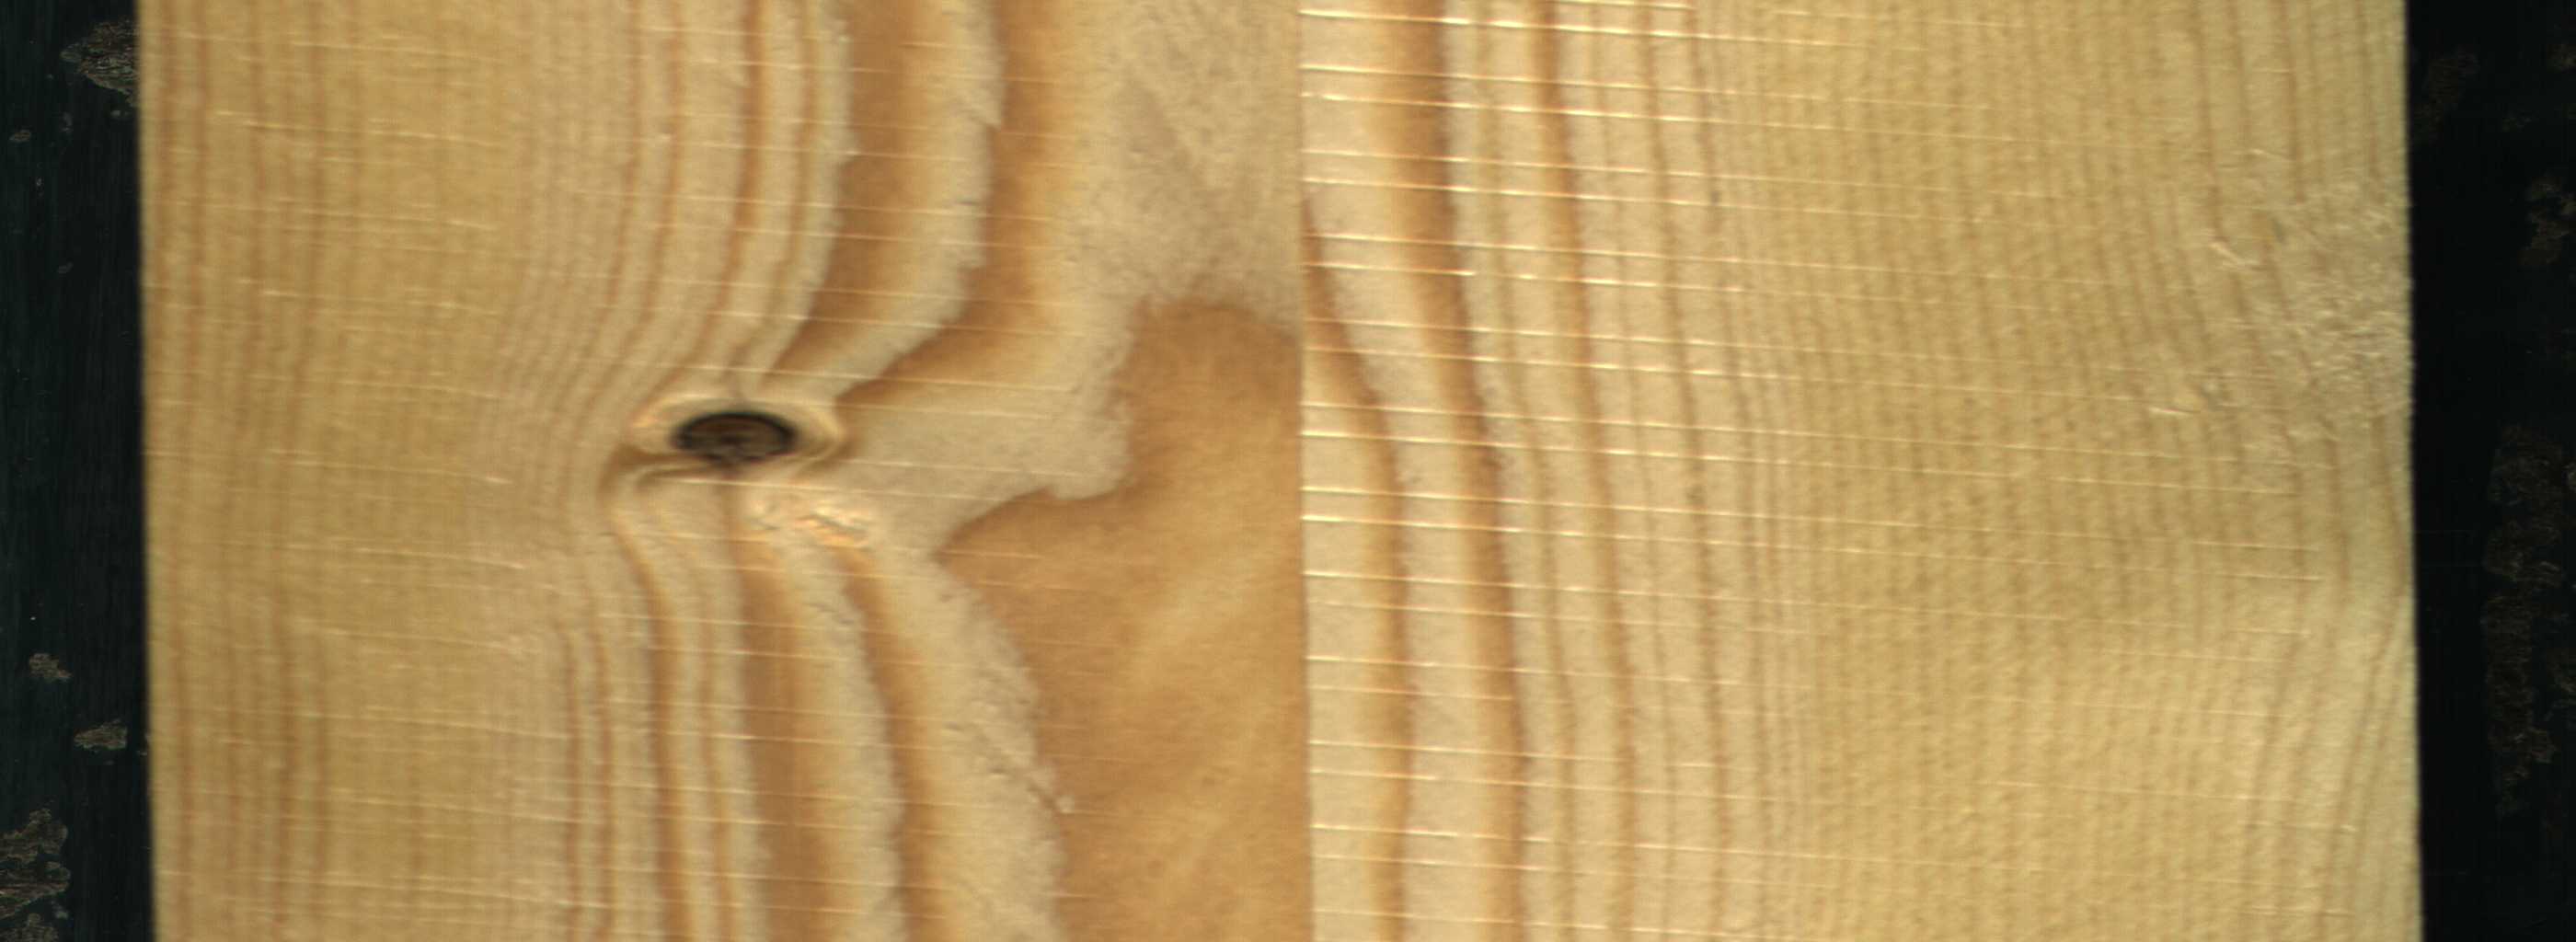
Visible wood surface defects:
Dead_Knot